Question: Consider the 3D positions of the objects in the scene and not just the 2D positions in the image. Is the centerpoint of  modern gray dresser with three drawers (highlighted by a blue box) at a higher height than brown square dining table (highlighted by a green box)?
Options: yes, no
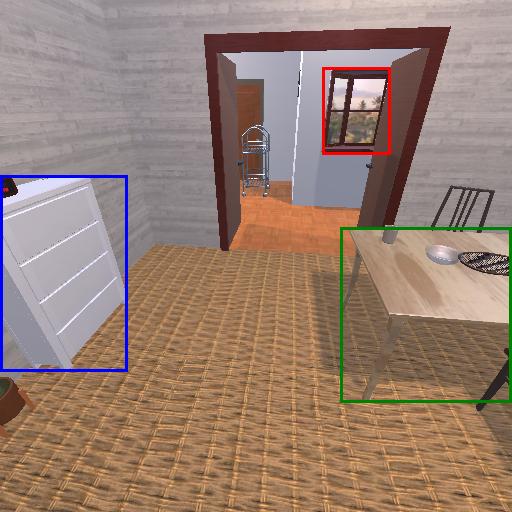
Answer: yes